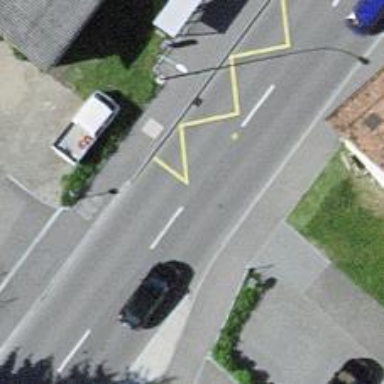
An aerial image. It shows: Public transport stop position.